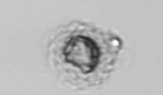
Label: Emiliania_huxleyi